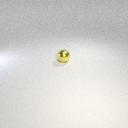
small yellow metal sphere